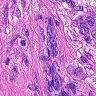
Metastatic tissue present: yes